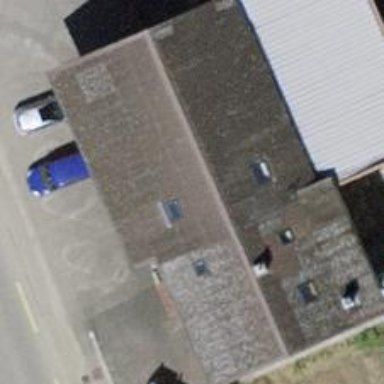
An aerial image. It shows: Car repair shop.